Field crop: maize
Growth stage: 2
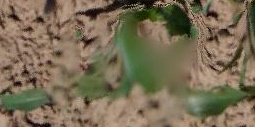
Species: maize